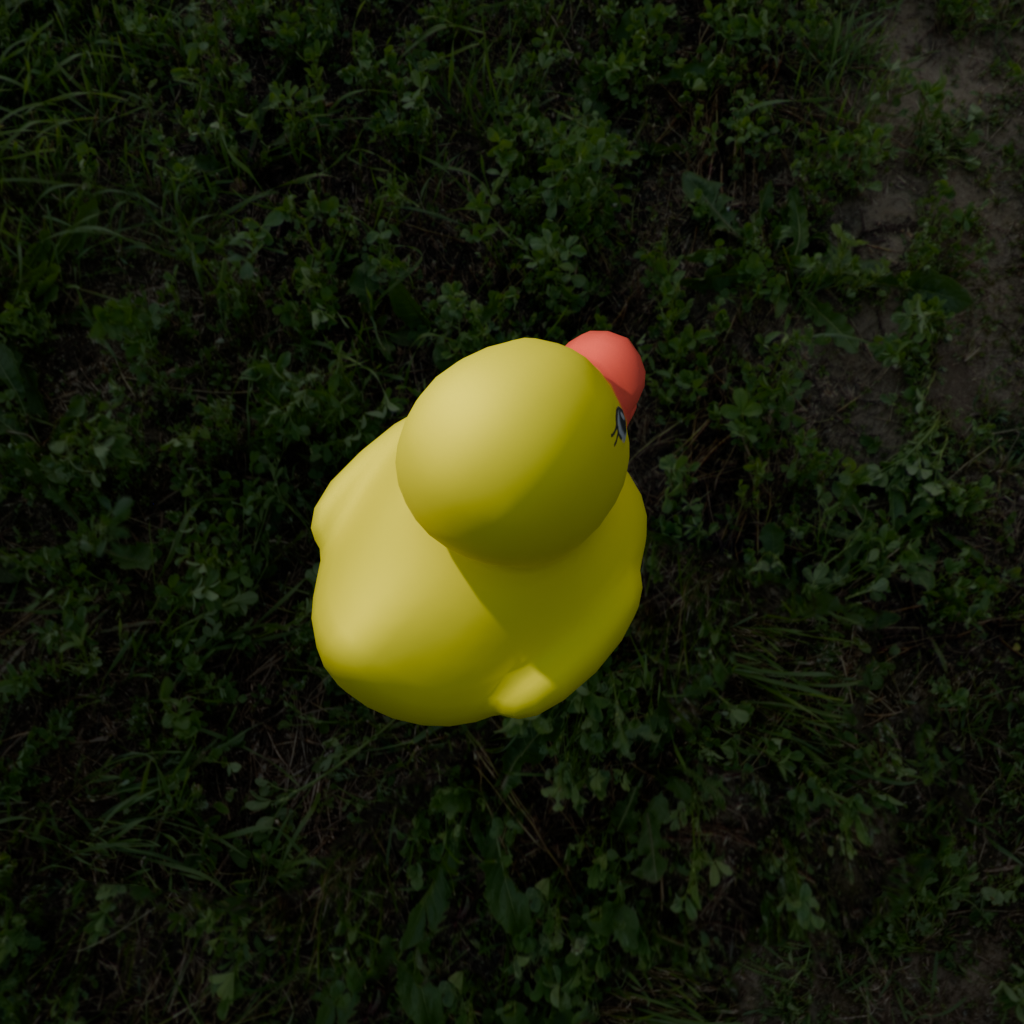
an image of a yellow rubber duck seen from <back_right_top> in a green field under a cloudy sky at sunset.